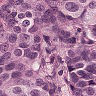
Metastatic tissue present: yes